Aerial crown-view tile of a tropical tree (Barro Colorado Island, Panama), acquired 20250317:
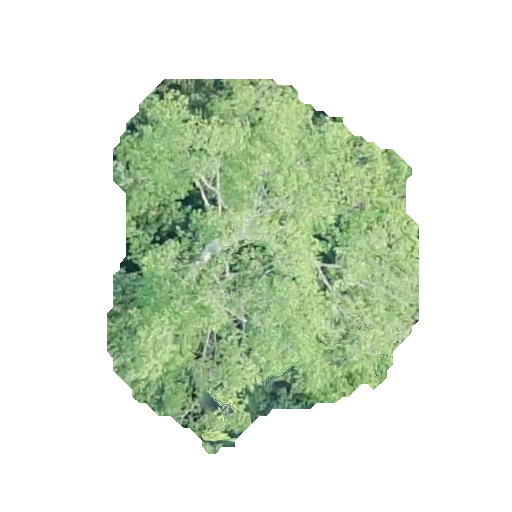
Species: Ficus insipida
GBIF accepted scientific name: Ficus insipida
Crown area: 131.27 m²